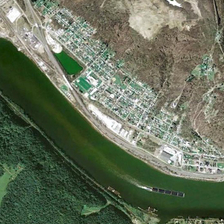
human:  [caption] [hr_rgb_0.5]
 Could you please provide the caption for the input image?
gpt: urban areas and green trees are in two sides of a curved green river .

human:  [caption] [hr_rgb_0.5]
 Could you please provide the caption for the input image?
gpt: urban areas and green trees are in two sides of a curved green river .

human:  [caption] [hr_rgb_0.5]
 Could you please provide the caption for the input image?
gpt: urban areas and green trees are in two sides of a curved green river .

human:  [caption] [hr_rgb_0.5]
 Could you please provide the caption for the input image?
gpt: urban areas and green trees are in two sides of a curved green river .

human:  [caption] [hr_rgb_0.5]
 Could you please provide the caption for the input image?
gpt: urban areas and green trees are in two sides of a curved green river .